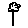
Label: flower